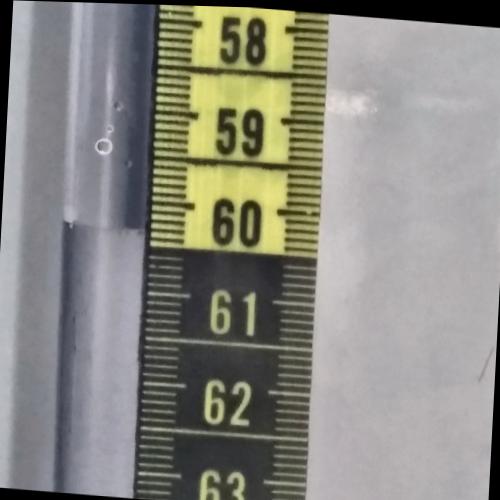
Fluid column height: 60.3 cm